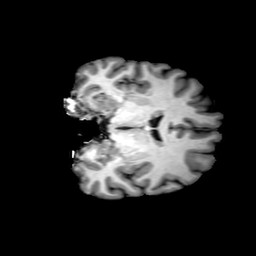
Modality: T1w
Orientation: coronal
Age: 39
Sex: male
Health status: ill